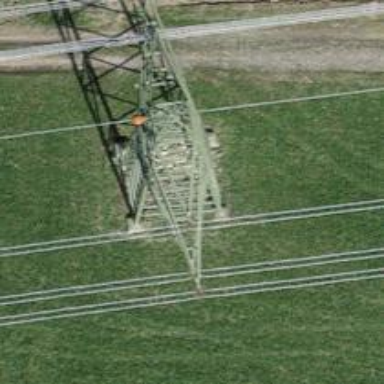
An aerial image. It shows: Triple and double power lines with wires.